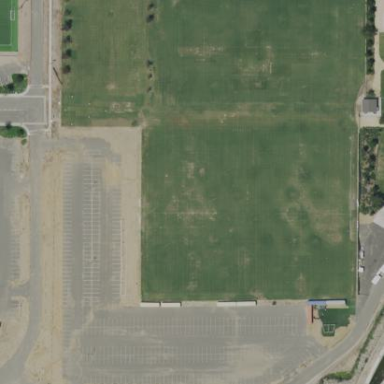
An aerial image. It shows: Soccer pitch for outdoor sports and leisure activities.